Question: I am using cforms plugin on a wordpress page.
Unfortunately "required" in Russian seems to be two words according to the translation office.
In Firefox it looks ok, in Safari it breaks to the bottom left of that line.
'''
span.reqtxt,
span.emailreqtxt {
margin:2px 0 0 3px;
font-size:0.9em;
font-weight:bold;
color:#0d5f99;
display: -moz-inline-box;
vertical-align:top;
}
'''

How to fix this? Thank you!
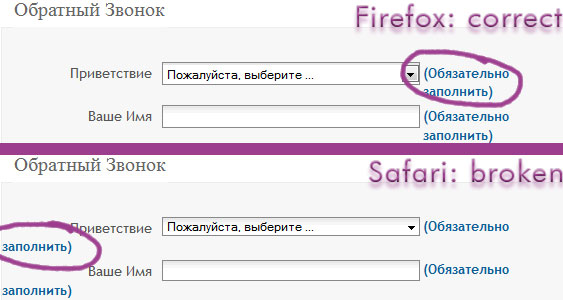
Answer: Safari of course won't recognize "display: -moz-inline-box;". Both Firefox and Safari will accept "display: inline-box;" without a vendor prefix. That should fix it.